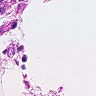
Metastatic tissue present: no